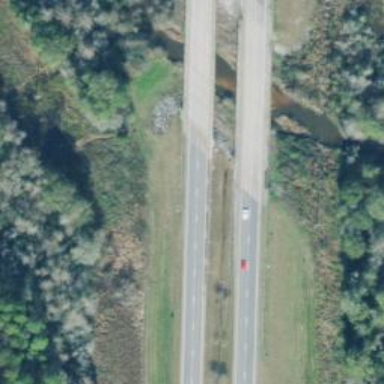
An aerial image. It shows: Bridge on dual carriageway expressway trunk road.